Field crop: maize
Growth stage: 2
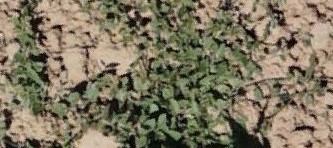
Species: convolvulus